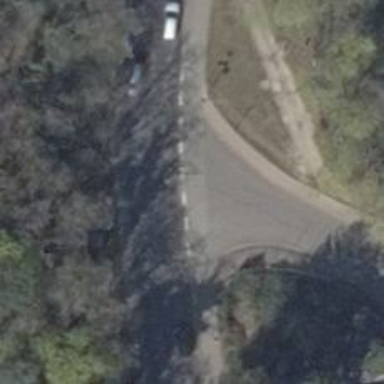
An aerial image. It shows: Unmarked crossing on the road.